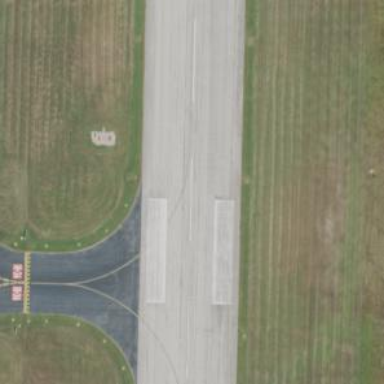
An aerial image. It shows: Image of taxiway at airport.